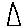
Label: triangle